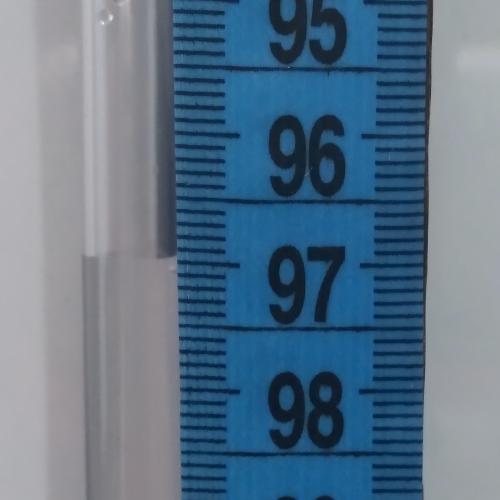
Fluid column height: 97.0 cm